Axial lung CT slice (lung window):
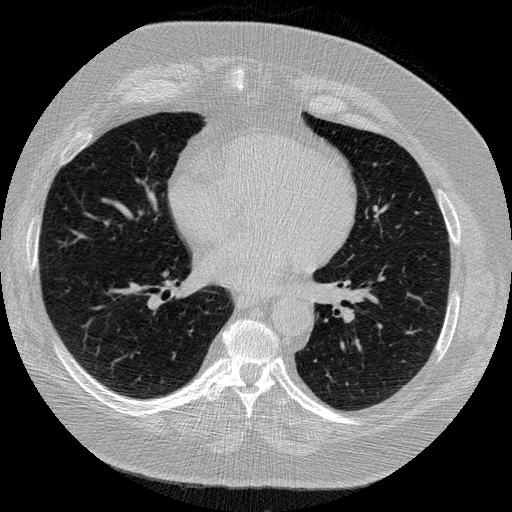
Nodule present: no